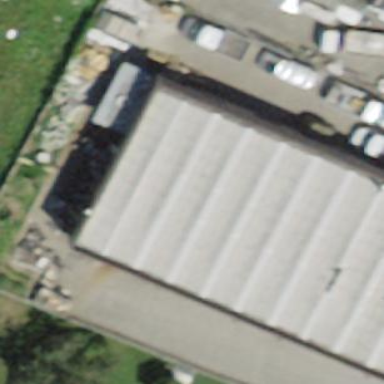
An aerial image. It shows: Industrial building.